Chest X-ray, PA view. Patient: 47 years old, sex M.
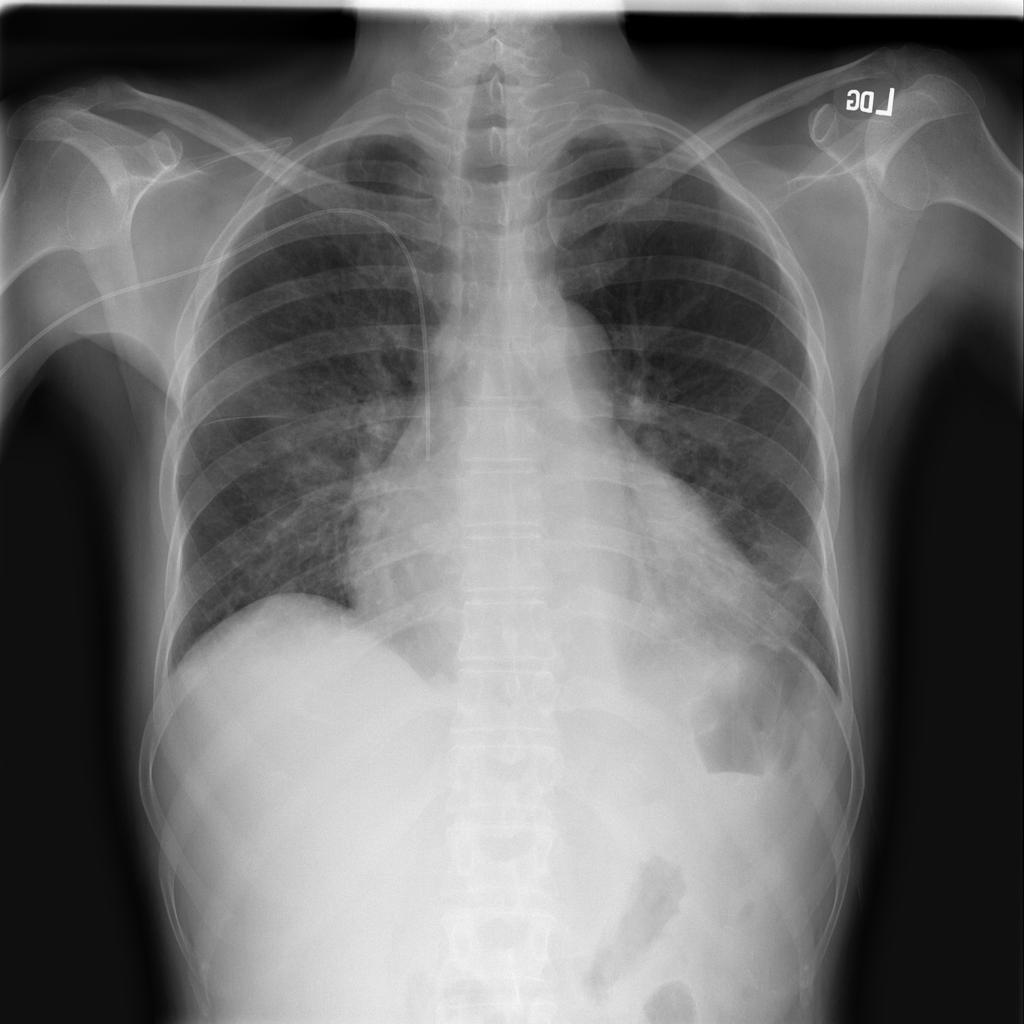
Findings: Cardiomegaly, Consolidation, Effusion